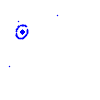
Particle: pion